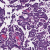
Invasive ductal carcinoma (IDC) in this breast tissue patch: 1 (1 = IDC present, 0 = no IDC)